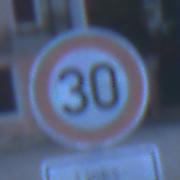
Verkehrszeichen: Geschwindigkeit30
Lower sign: HinweiseAufGefahrenDurchVerbaleAngabe9
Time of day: Dawn
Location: Outdoor (Urban)
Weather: PartlyCloudy
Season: NotSpecified
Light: Natural